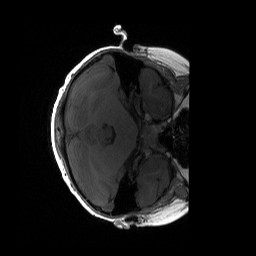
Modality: T1w
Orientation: axial
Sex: male
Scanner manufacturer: siemens
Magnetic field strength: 3 T
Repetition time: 1.9 s
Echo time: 0.00243 s